Question: I have a page containing multiple tabs per region.

Each row in the table has a class with each region that its impacted by.
'<tr class="apac emea americas">...</tr> <tr class="apac emea">...</tr>'
When a tab is clicked, it filters out the table and removes anything where the condition is not met.
'$('#' + tab).find("#trainingEvents .results tr:not(.Americas.EMEA.APAC)").remove();' <- This is the ALL tab
Each of the tabs is pretty easy to understand except for "Multiple" which is what my question relates to.
The condition needs to be, remove rows that do not contain 2 of the 3 possible regions.
For example:
'<tr class="amea apac"></tr>' = True
'<tr class="apac">...</tr>' = False, Remove it
How can I accomplish this filter? Just needs to meet any 2 combinations of the 3 possible options
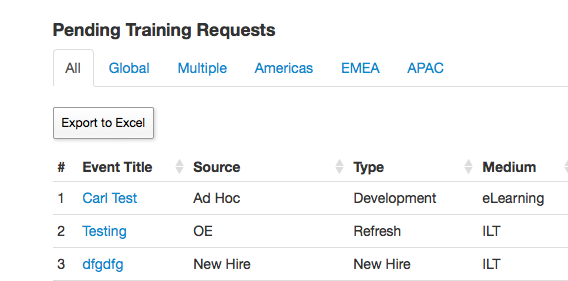
Answer: I'd suggest the following:
'''
// collating the 'regions':
var regions = ['americas', 'emea', 'apac'],
// initialising an array to use, later:
foundClasses = [];
// iterating over the 'tr' elements, filtering them:
$('tr').filter(function () {
// using Array.prototype.forEach to filter the classList of the element:
foundClasses = Array.prototype.filter.call(this.classList, function (c) {
// 'c' is the current class in the classList we're iterating over,
// if it's in the array we return that array to the 'foundClasses':
if (regions.indexOf(c) > -1) {
return c;
}
});
// we keep the the element in the jQuery collection (of 'tr' elements),
// if we have only 1 (or less...) classes found:
return foundClasses.length < 2;
// removing those 'tr' elements:
}).remove();
'''
'''
var regions = ['americas', 'emea', 'apac'],
foundClasses = [];
$('tr').filter(function () {
foundClasses = Array.prototype.filter.call(this.classList, function (c) {
if (regions.indexOf(c) > -1) {
return c;
}
});
return foundClasses.length < 2;
}).remove();
'''
'''
<script src="https://ajax.googleapis.com/ajax/libs/jquery/2.1.1/jquery.min.js"></script>
<table>
<tbody>
<tr class="americas emea">
<td>americas emea</td>
</tr>
<tr class="apac">
<td>apac</td>
</tr>
<tr class="emea">
<td>emea</td>
</tr>
<tr class="americas">
<td>americas</td>
</tr>
<tr class="apac emea">
<td>apac emea</td>
</tr>
</tbody>
</table>
'''
To account for those browsers without access to 'Array.prototype.filter()', and possibly 'element.classList':
'''
var regions = ['americas', 'emea', 'apac'],
classes,
foundClasses = [];
$('tr').filter(function() {
// creating an array by splitting the className property by white-space:
classes = this.className.split(/\s+/);
// crudely emptying the initialised array:
foundClasses = [];
// iterating over the array of classes using a for-loop:
for (var i = 0, len = classes.length; i < len; i++) {
// if the current element in the classes array is in the
// foundClasses array:
if (regions.indexOf(classes[i]) > -1) {
// we push the current class into the foundClasses array:
foundClasses.push(classes[i]);
}
}
// as above:
return foundClasses.length < 2;
}).remove();
'''
'''
var regions = ['americas', 'emea', 'apac'],
classes,
foundClasses = [];
$('tr').filter(function() {
classes = this.className.split(/\s+/);
foundClasses = []; // crudely emptying the array
for (var i = 0, len = classes.length; i < len; i++) {
if (regions.indexOf(classes[i]) > -1) {
foundClasses.push(classes[i]);
}
}
return foundClasses.length < 2;
}).remove();
'''
'''
<script src="https://ajax.googleapis.com/ajax/libs/jquery/2.1.1/jquery.min.js"></script>
<table>
<tbody>
<tr class="americas emea">
<td>americas emea</td>
</tr>
<tr class="apac">
<td>apac</td>
</tr>
<tr class="emea">
<td>emea</td>
</tr>
<tr class="americas">
<td>americas</td>
</tr>
<tr class="apac emea">
<td>apac emea</td>
</tr>
</tbody>
</table>
'''
References:
- - <URL>